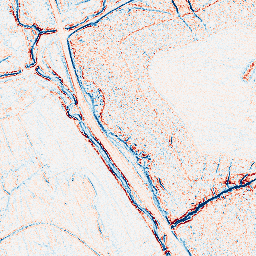
Category: edge_preserving
Decomposition family: bilateral
Decomposition parameters: d: 5
sigma_color: 150
sigma_space: 150
Upsampling method: regularized
Upsampling parameters: scale: 4
lambda_reg: 0.001
Upsampling scale: 4